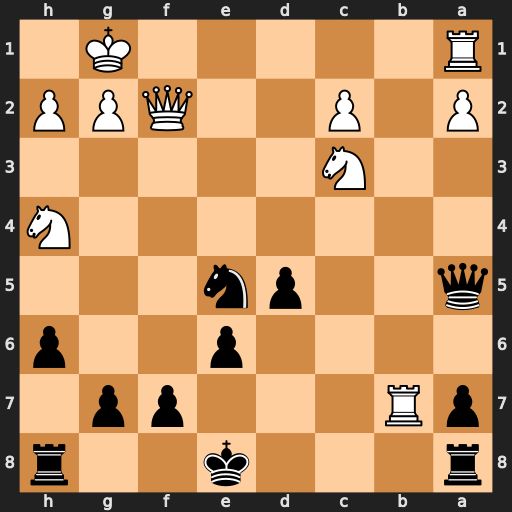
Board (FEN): r3k2r/pR3pp1/4p2p/q2pn3/7N/2N5/P1P2QPP/R5K1
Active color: b
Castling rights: kq
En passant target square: -
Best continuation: Qxc3 Re1 O-O Rb3 Qc7